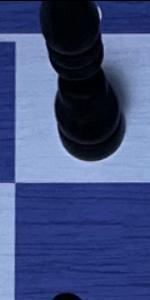
Label: Empty